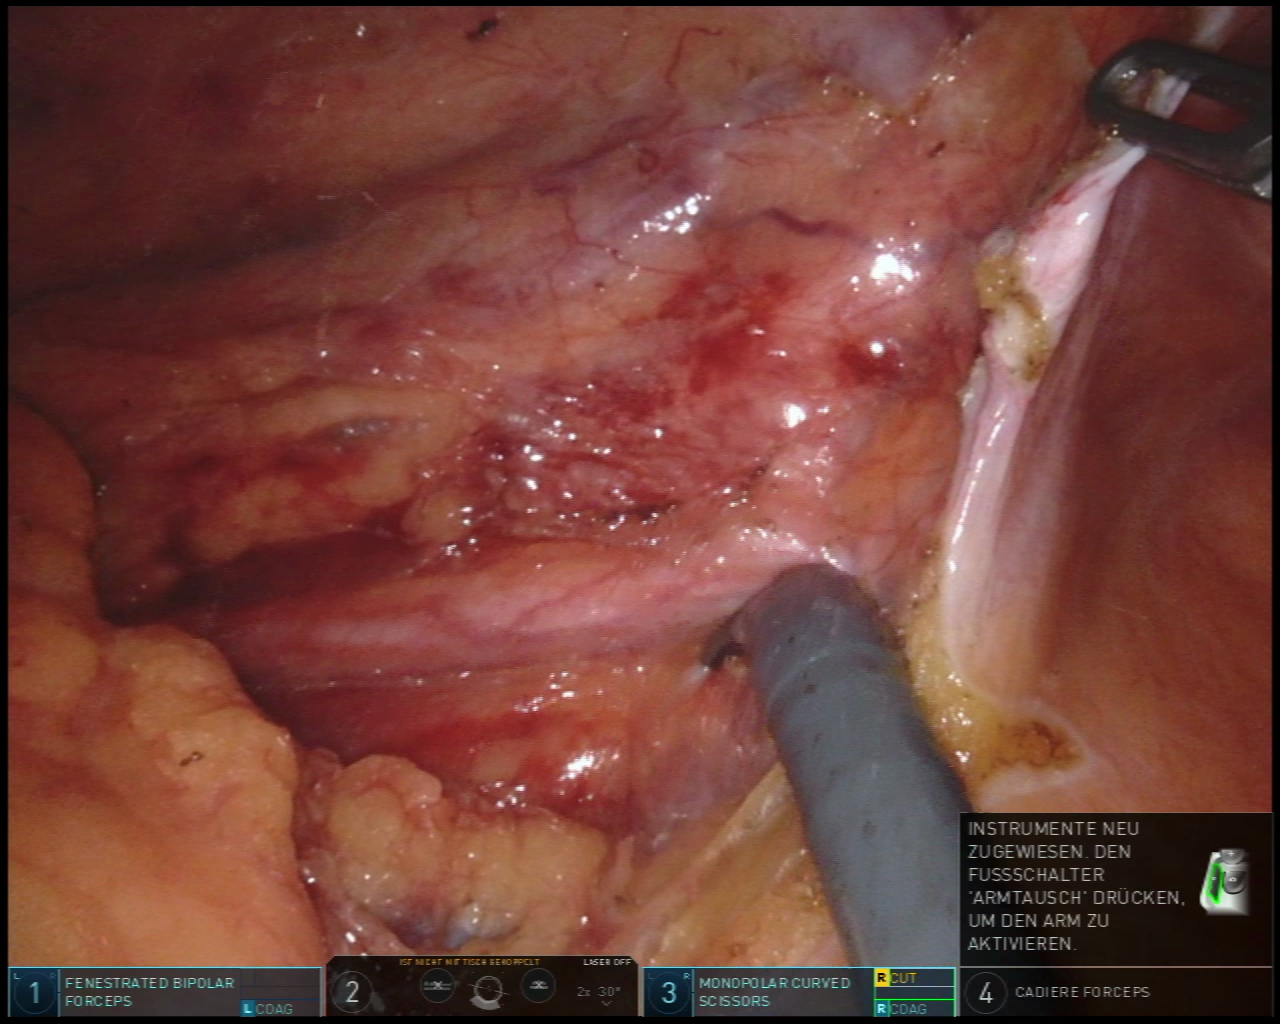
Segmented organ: ureter
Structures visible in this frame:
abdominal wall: yes
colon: no
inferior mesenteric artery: no
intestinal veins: no
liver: no
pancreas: no
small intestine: no
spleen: no
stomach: no
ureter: yes
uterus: no
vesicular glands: no